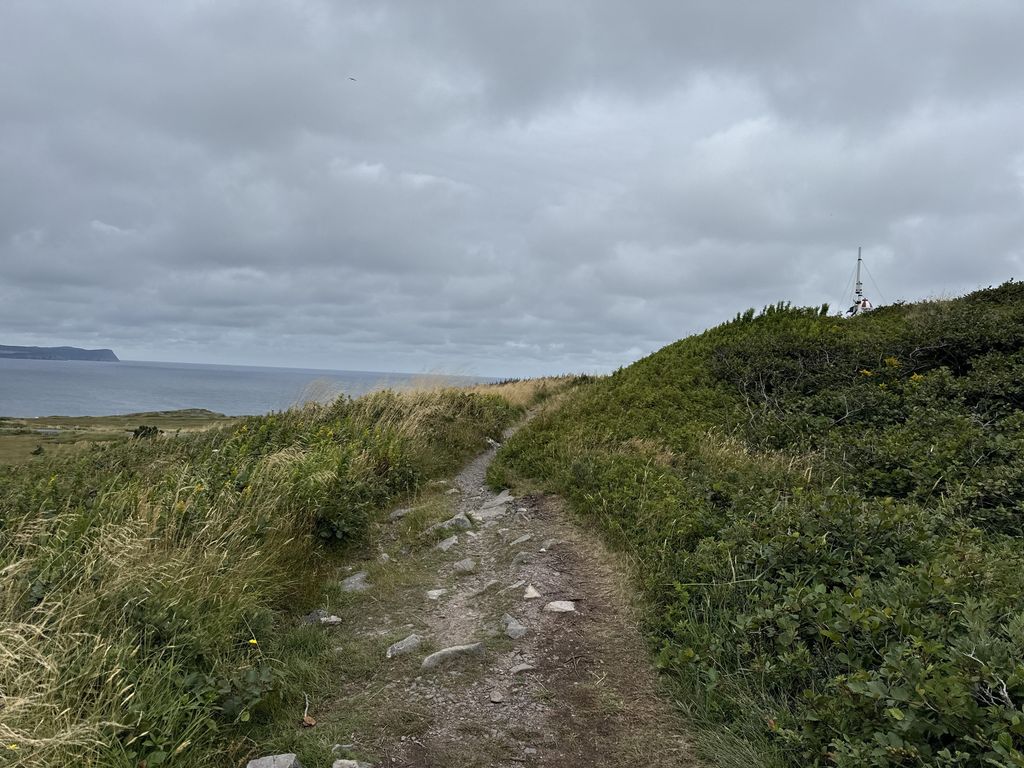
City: st_johns